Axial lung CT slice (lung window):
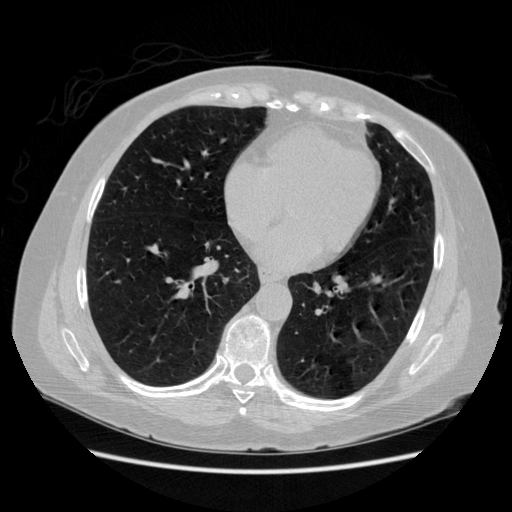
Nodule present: no